Here is the raw acceleration-versus-time signal recorded on a bearing housing. Based on the visible evidence, which condition applies: normal, inner_race, outer_race, ball?
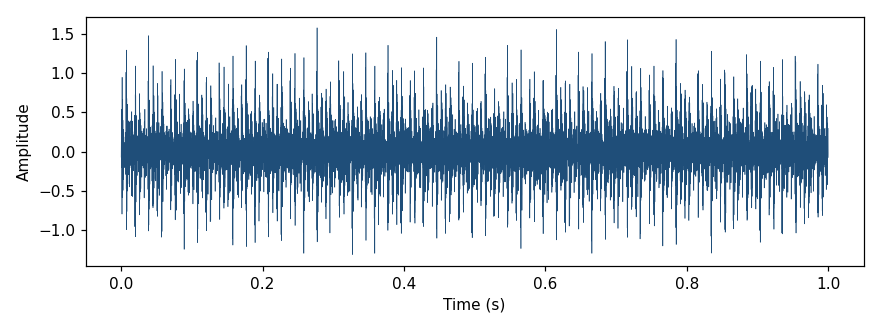
Answer: inner_race